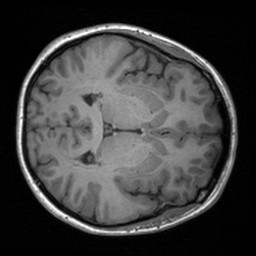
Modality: T1w
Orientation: axial
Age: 22
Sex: female
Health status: healthy
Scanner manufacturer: siemens
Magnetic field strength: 3 T
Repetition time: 1.9 s
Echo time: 0.00226 s